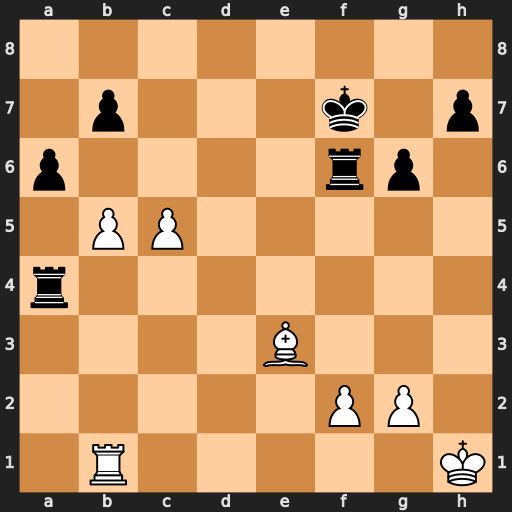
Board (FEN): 8/1p3k1p/p4rp1/1PP5/r7/4B3/5PP1/1R5K
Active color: w
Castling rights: -
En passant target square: -
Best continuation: c6 bxc6 b6